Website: walmart
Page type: account-selection
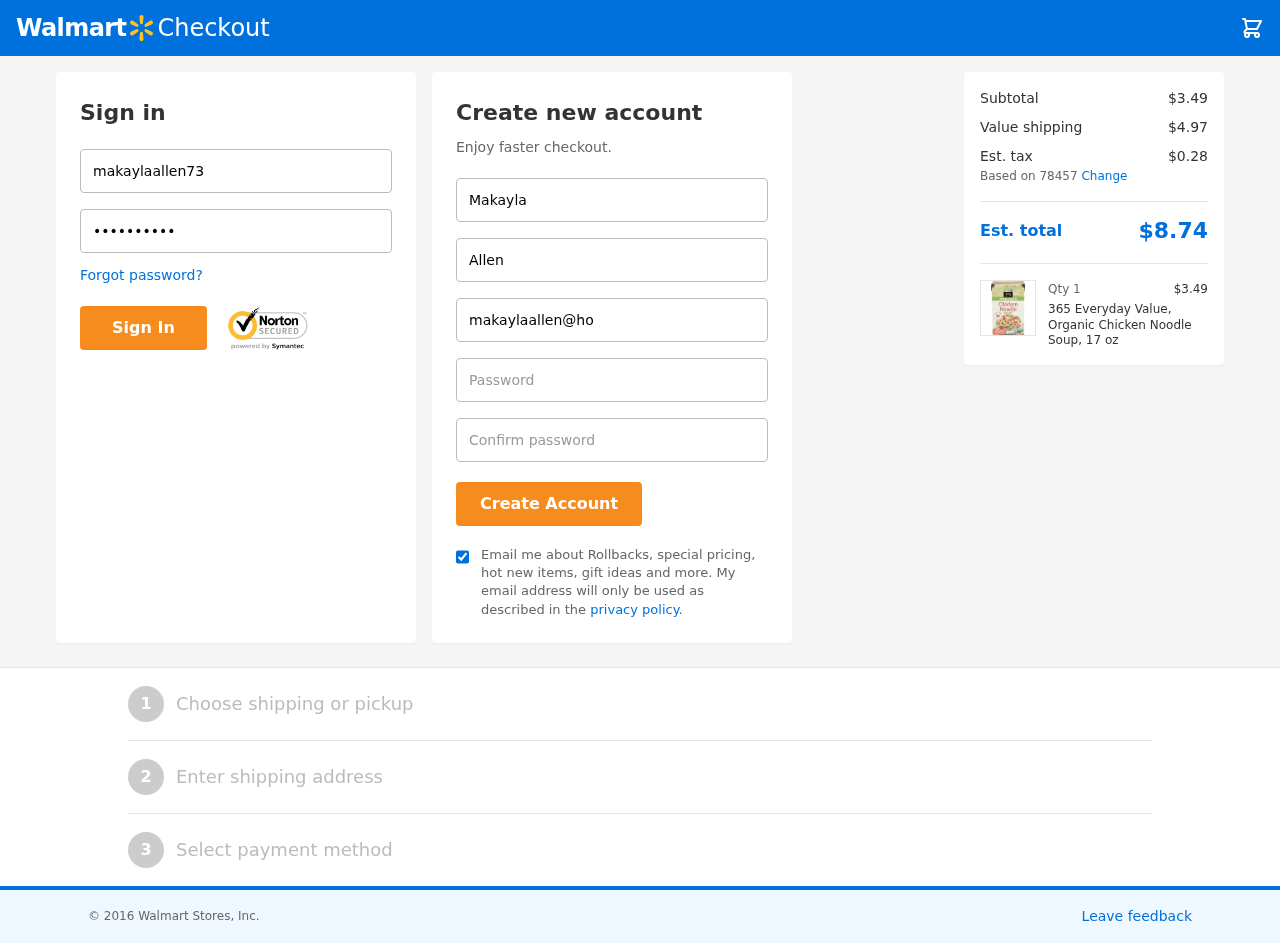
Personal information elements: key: PII_EMAIL
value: makaylaallen@hotmail.com
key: PII_FIRSTNAME
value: Makayla
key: PII_LASTNAME
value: Allen
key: PII_LOGIN_USERNAME
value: makaylaallen73
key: PII_POSTCODE
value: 78457
Product elements: key: PRODUCT1_NAME
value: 365 Everyday Value, Organic Chicken Noodle Soup, 17 oz
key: PRODUCT1_PRICE
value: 3.49
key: PRODUCT1_QUANTITY
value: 1
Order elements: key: ORDER_SUBTOTAL
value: $3.49
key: ORDER_SHIPPING_COST
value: $4.97
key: ORDER_TAX
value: $0.28
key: ORDER_TOTAL
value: $8.74